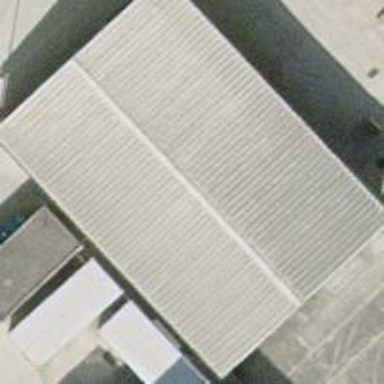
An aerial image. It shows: Industrial building.